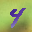
Label: 4